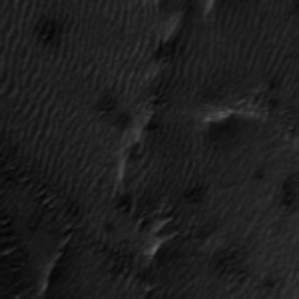
Label: frost